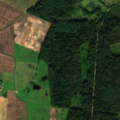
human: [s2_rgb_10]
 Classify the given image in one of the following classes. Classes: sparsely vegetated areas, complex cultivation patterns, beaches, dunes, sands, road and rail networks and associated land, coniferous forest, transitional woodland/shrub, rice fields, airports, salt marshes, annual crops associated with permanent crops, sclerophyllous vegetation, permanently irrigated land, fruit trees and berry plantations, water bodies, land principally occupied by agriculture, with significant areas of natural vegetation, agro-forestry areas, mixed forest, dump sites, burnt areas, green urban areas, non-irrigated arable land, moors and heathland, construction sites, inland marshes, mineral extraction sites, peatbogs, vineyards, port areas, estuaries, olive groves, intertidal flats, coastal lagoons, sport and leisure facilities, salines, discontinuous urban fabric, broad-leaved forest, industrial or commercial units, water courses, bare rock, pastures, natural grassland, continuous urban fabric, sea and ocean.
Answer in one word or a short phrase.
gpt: non-irrigated arable land, complex cultivation patterns, land principally occupied by agriculture, with significant areas of natural vegetation, broad-leaved forest, mixed forest